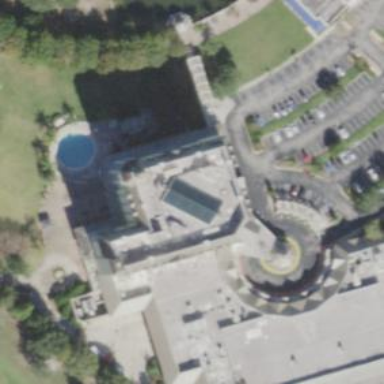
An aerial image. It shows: Hotel building.